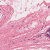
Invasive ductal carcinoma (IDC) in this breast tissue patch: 0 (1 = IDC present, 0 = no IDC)